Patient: sex M, age 65
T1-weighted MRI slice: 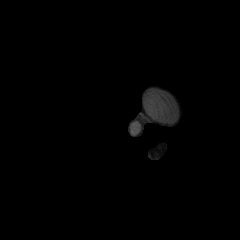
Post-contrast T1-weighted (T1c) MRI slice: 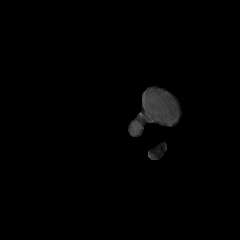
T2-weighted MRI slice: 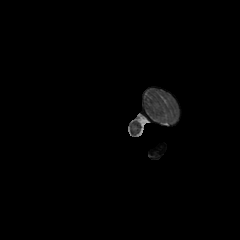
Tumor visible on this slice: no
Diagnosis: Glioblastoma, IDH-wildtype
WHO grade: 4